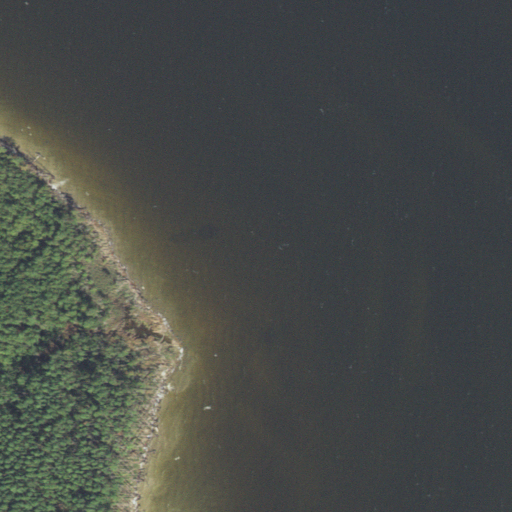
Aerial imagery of cape in North Carolina named Grassy Point containing open water, evergreen forest, herbaceous wetlands, woody wetlands, open development, medium intensity development, and low intensity development